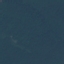
Land use / land cover class: Forest